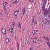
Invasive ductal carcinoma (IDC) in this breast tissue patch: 1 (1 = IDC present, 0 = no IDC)